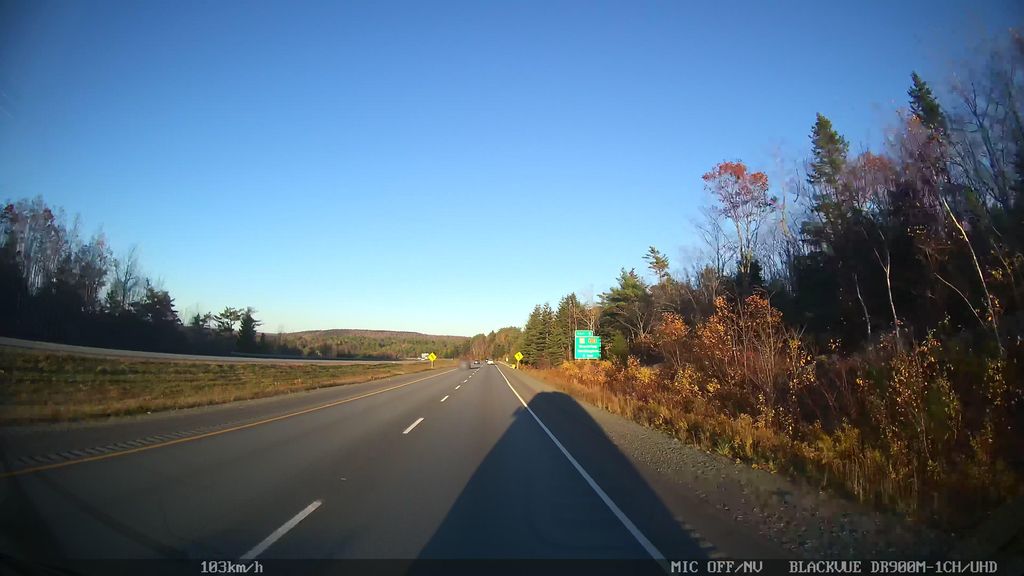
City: halifax